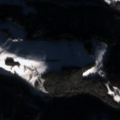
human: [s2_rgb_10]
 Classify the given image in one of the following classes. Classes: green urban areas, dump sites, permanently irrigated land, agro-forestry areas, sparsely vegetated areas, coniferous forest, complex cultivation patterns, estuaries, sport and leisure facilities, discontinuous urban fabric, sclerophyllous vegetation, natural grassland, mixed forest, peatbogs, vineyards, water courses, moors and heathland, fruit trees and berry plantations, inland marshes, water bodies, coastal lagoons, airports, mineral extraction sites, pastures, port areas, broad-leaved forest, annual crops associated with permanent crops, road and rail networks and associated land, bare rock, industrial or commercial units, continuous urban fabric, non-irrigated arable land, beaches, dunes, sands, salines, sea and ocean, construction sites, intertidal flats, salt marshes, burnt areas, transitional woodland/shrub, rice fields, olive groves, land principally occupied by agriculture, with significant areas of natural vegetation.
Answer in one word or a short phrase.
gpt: pastures, coniferous forest